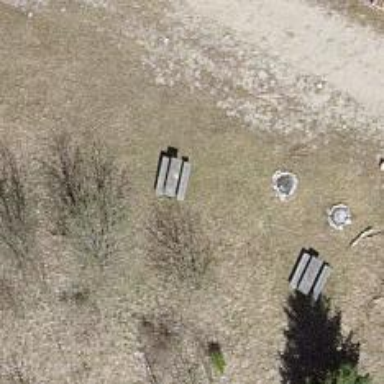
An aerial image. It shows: Picnic table located in leisure land area.